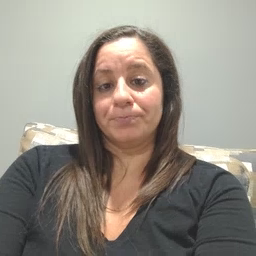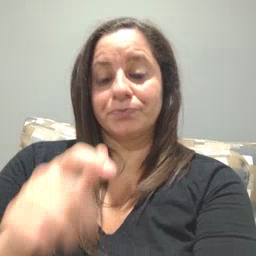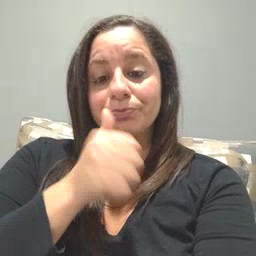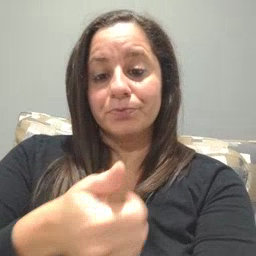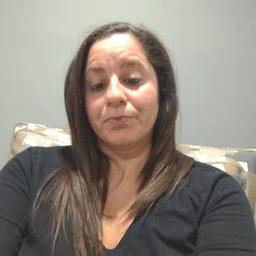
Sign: tomorrow